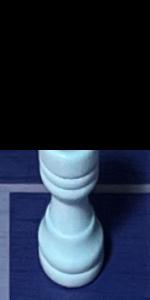
Label: Rook_White